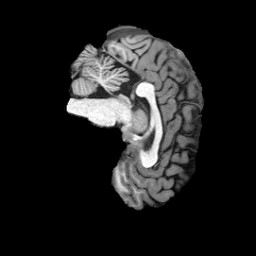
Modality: T1w
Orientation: sagittal
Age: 22
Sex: female
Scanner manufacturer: siemens
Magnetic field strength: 3 T
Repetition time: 2.5 s
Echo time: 0.00222 s